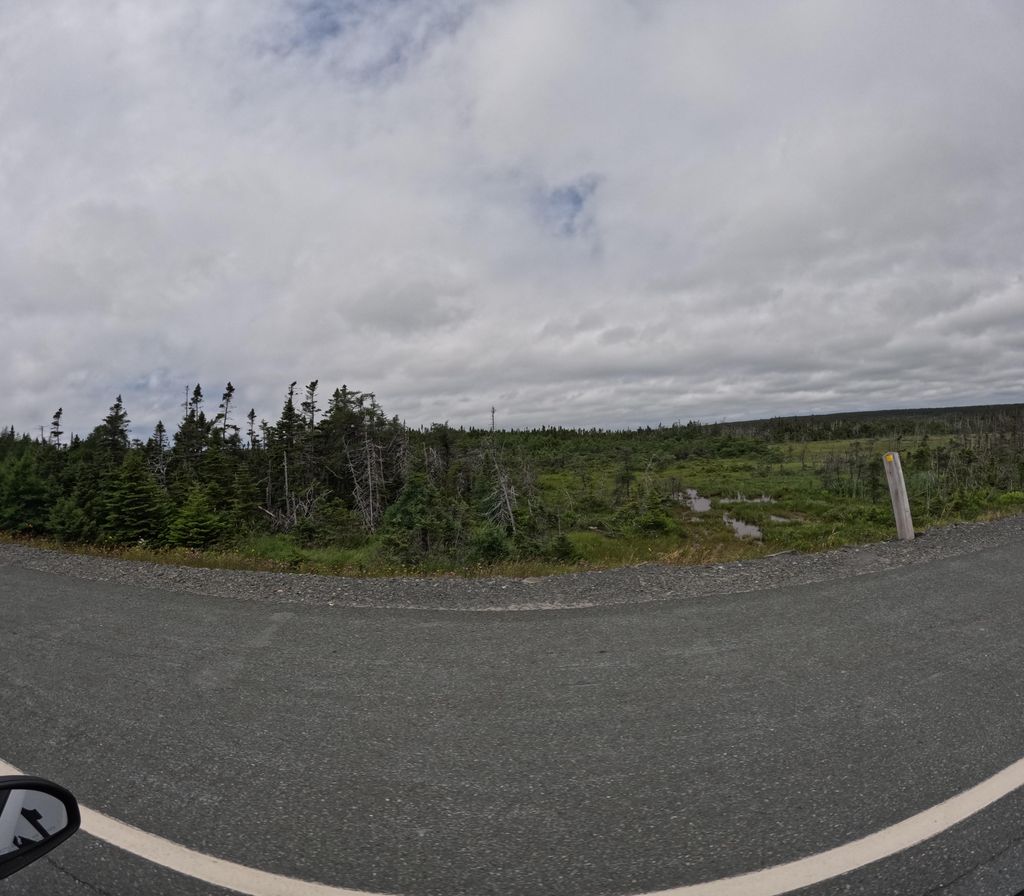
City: st_johns